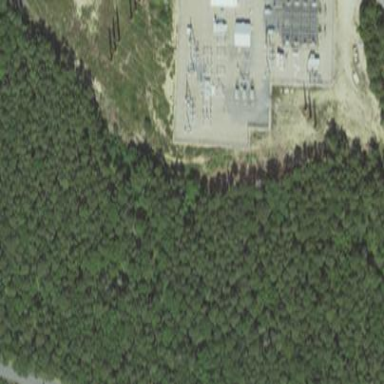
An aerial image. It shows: Distribution substation surrounded by fence.